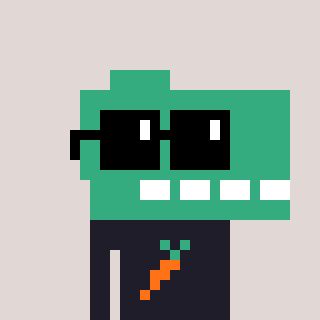
a pixel art character with square black sunglasses, a dino-shaped head and a grayscale-colored body on a warm background